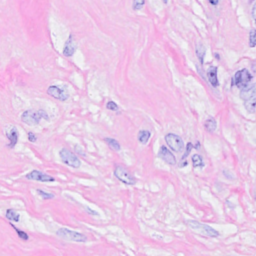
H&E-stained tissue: Breast